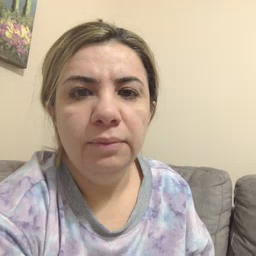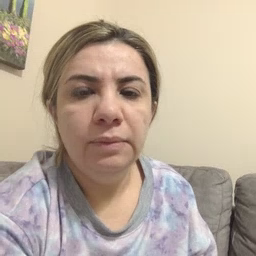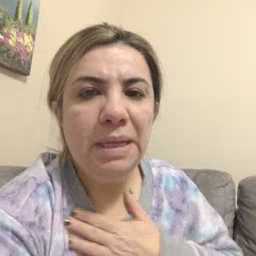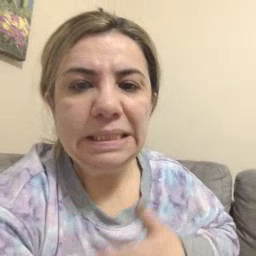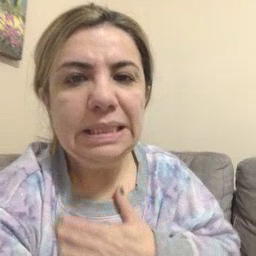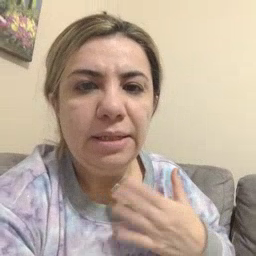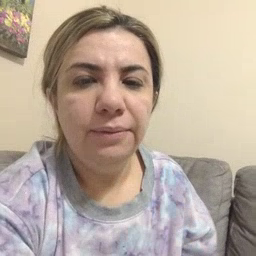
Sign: please